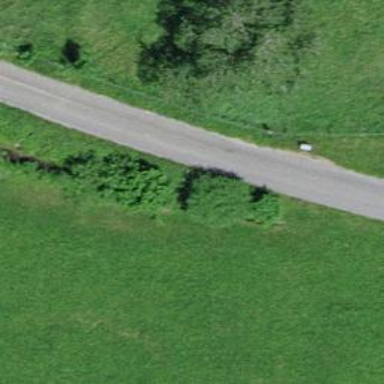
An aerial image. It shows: Culvert tunnel passing through ditch.